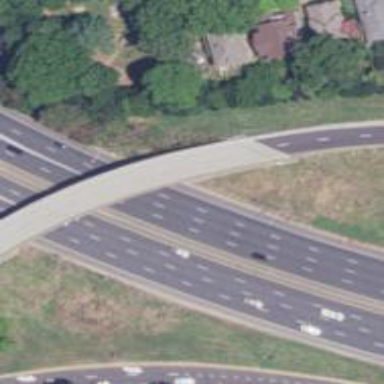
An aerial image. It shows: Motorway junction.